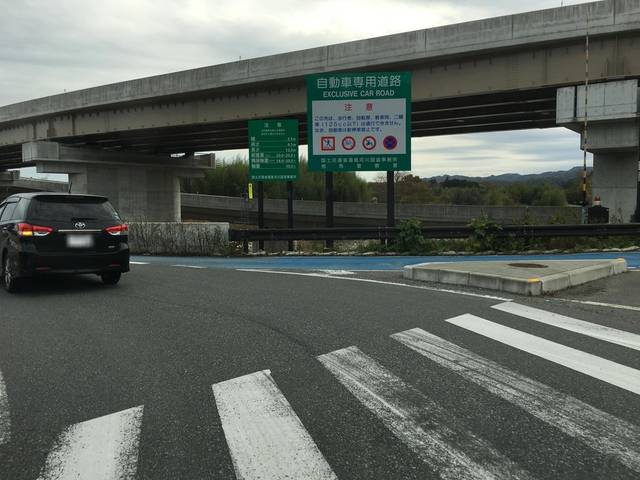
Region: Japan
Coordinates: 37.784, 140.9